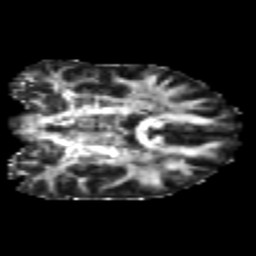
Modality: FA
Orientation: coronal
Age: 26
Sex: female
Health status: healthy
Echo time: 0.074 s